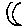
Label: moon